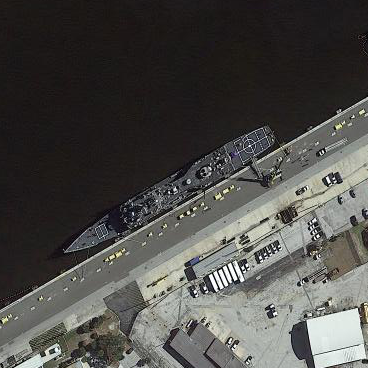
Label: cruiser